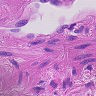
Metastatic tissue present: no